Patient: sex M, age 32
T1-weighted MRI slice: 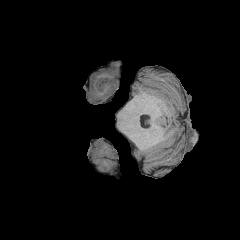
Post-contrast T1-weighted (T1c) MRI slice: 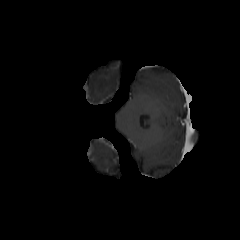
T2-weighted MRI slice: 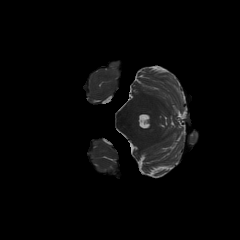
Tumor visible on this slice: no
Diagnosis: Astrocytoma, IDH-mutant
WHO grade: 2